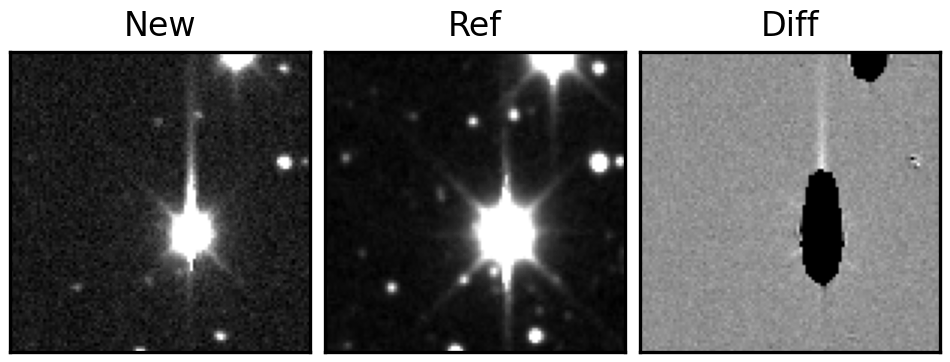
Label: bogus